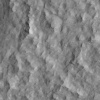
Atmospheric dust classification: not_dusty